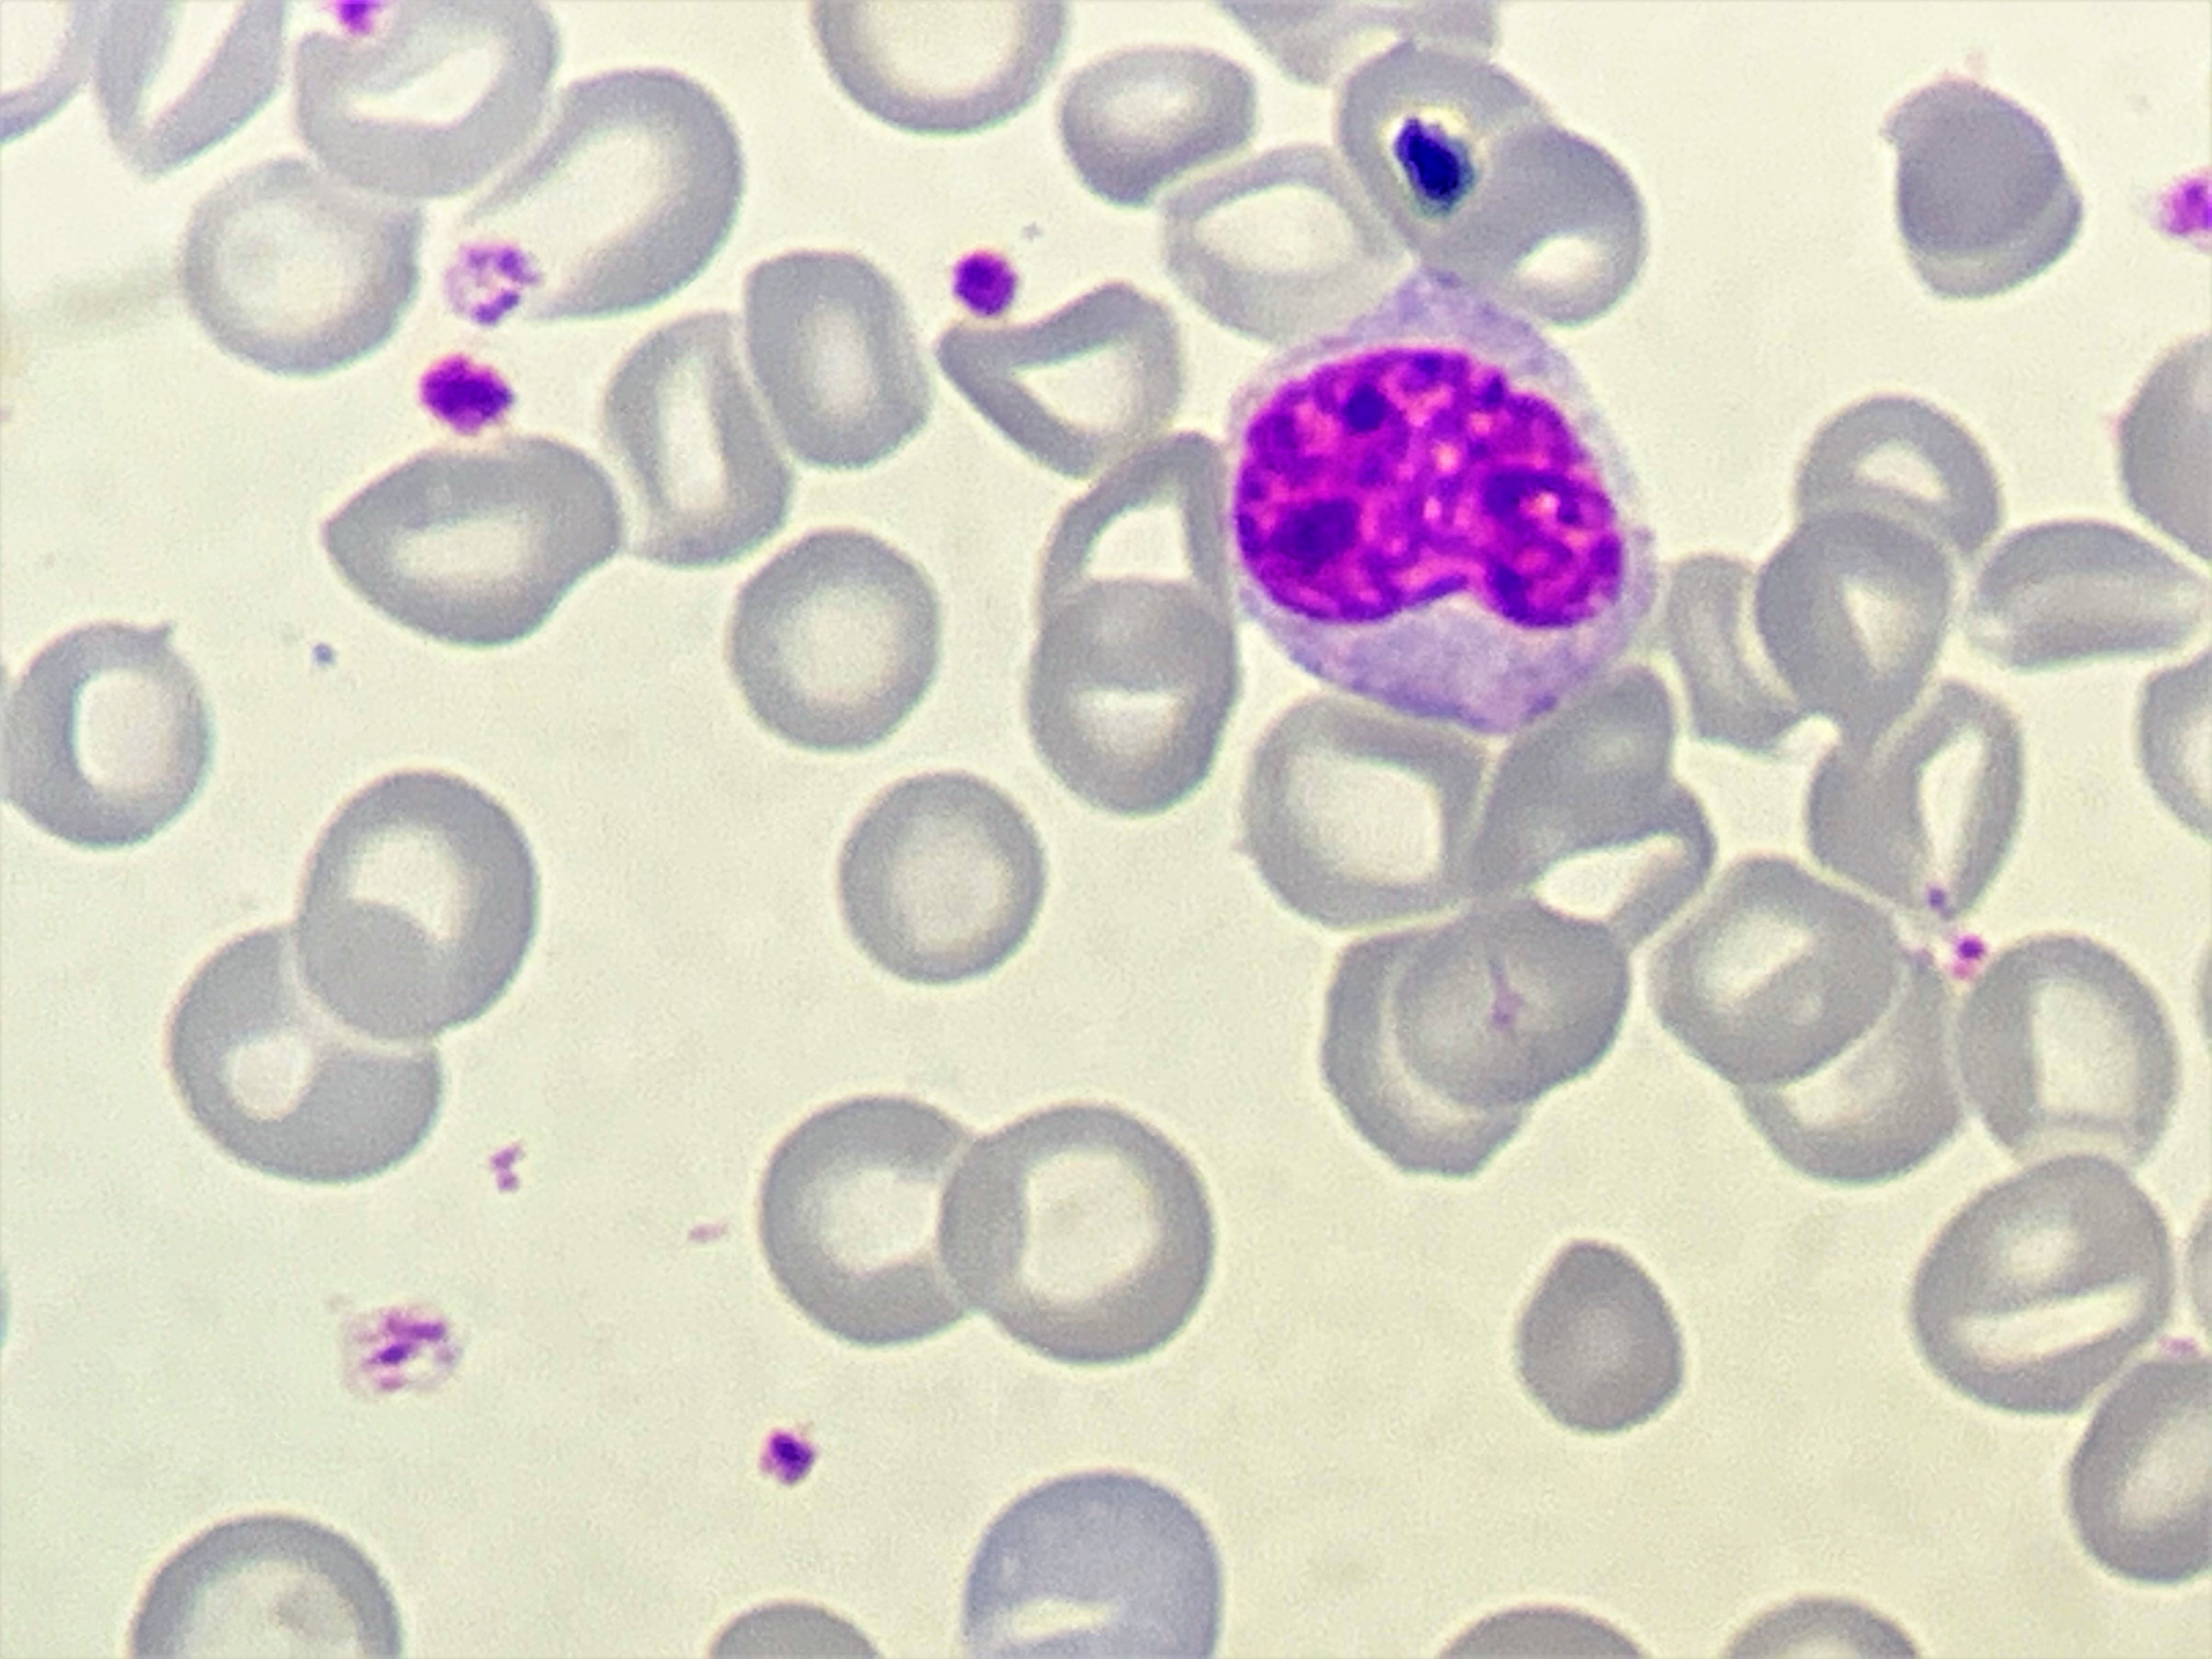
Cell type: METAMYELOCYTES